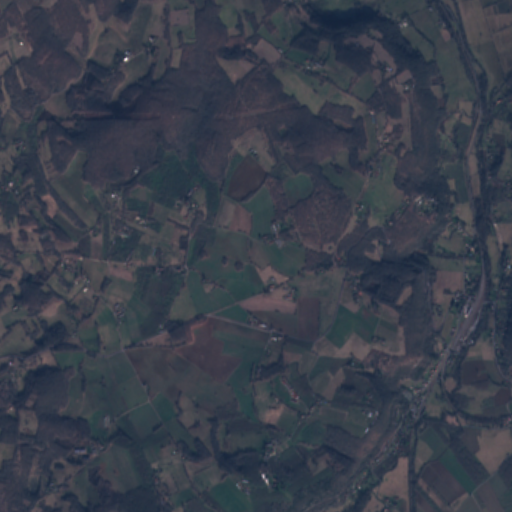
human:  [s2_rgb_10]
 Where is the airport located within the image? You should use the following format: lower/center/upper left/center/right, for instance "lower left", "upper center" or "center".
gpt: The airport is located in the lower center of the image.
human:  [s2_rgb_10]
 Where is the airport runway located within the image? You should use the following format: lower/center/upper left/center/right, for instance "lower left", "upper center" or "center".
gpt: The airport runway is located in the lower center of the image.
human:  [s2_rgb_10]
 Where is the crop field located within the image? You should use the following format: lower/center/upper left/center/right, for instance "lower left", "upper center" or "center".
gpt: The crop field is located in the lower right of the image.
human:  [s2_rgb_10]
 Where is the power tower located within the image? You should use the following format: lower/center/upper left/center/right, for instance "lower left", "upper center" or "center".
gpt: The power tower is located in the upper of the image.
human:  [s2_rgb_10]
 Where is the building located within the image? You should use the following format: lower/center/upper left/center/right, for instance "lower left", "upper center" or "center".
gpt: There is no building in the image.